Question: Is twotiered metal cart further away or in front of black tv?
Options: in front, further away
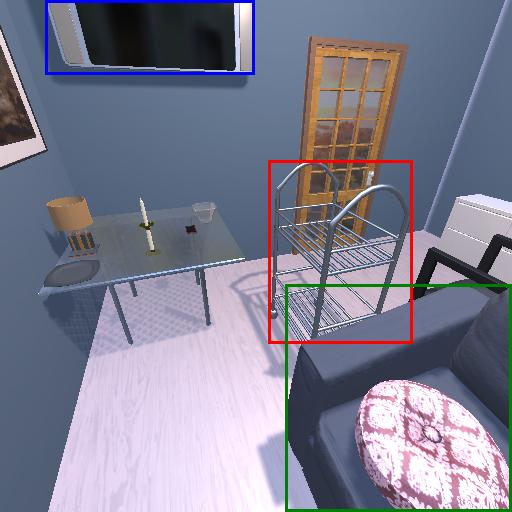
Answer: in front